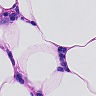
Metastatic tissue present: no